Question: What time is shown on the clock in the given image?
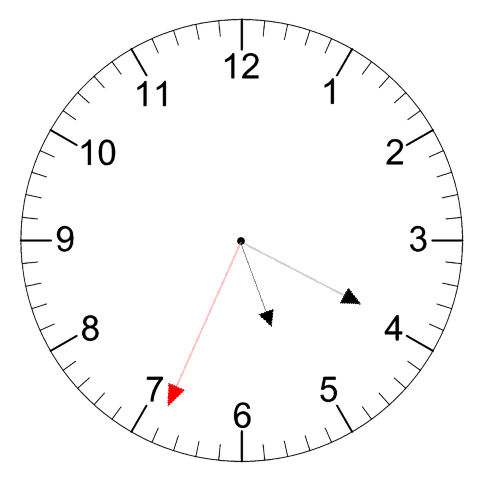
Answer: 05:19:34